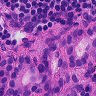
Metastatic tissue present: yes